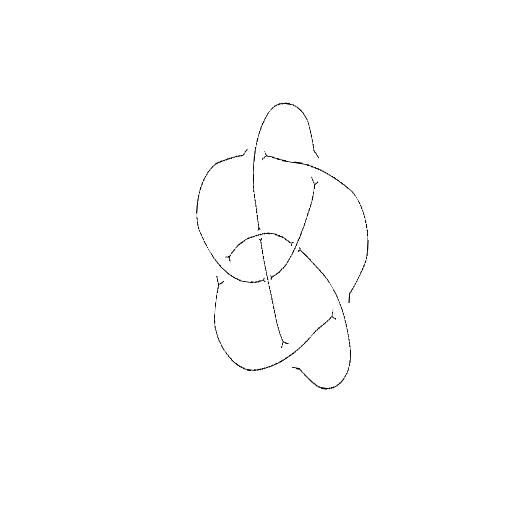
Crossing number: 8